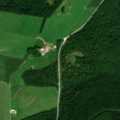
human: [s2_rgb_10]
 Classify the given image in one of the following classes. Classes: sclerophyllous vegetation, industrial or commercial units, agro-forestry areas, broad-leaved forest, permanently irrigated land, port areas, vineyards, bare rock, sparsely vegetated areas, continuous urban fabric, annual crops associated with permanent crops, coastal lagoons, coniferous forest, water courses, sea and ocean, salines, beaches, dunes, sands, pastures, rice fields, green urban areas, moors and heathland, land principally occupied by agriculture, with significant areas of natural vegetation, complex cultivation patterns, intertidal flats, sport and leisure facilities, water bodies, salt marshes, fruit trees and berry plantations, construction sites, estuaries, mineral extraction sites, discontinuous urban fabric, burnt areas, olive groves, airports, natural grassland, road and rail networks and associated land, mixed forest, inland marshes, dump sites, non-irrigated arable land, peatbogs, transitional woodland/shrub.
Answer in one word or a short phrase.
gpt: pastures, complex cultivation patterns, land principally occupied by agriculture, with significant areas of natural vegetation, broad-leaved forest